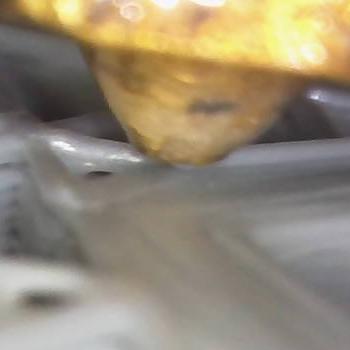
Flow rate: 69%